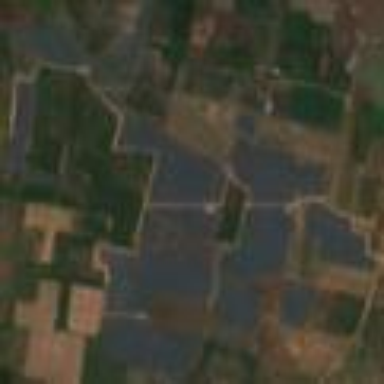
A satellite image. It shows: Wall surrounding solar power plant with photovoltaic panels generating electricity.